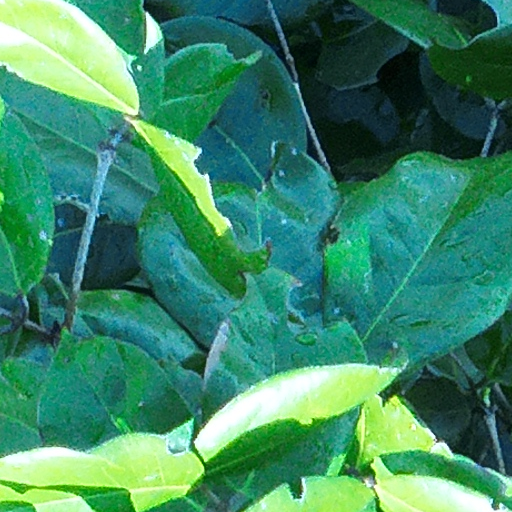
Species: Prioria copaifera
GBIF accepted scientific name: Prioria copaifera
Crown area (m\u00b2): 160.103